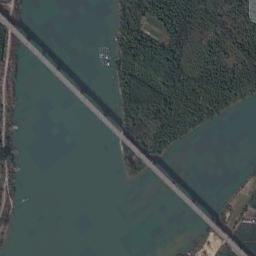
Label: bridge